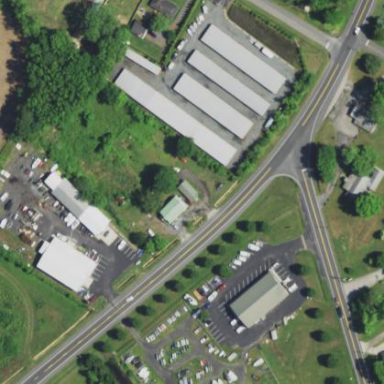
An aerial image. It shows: Commercial area with storage rental shop.